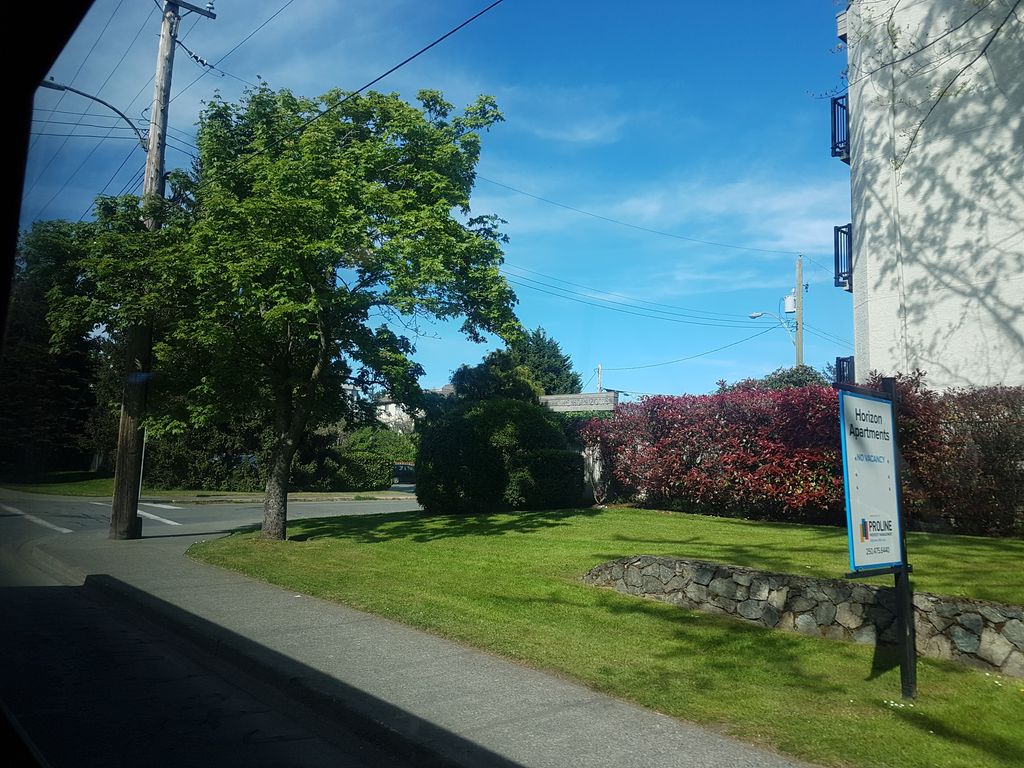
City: victoria